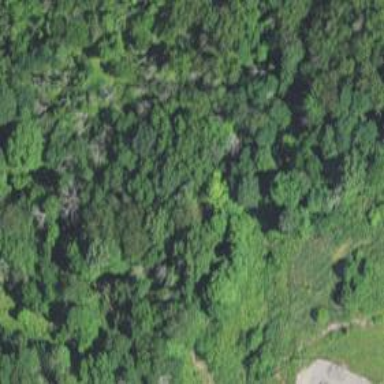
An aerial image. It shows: Beautiful woodland area.